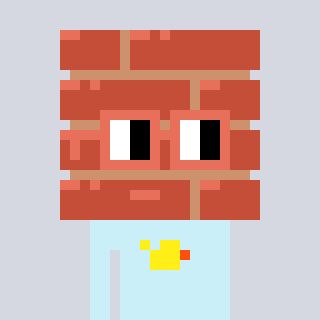
a pixel art character with square orange glasses, a wall-shaped head and a cold-colored body on a cool background